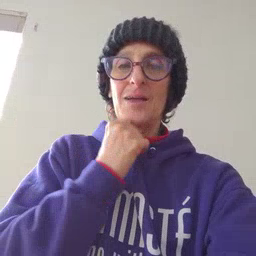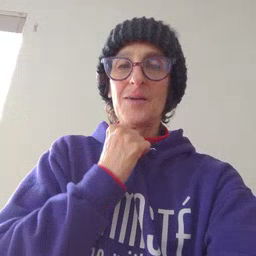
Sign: underwear